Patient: sex F, age 57
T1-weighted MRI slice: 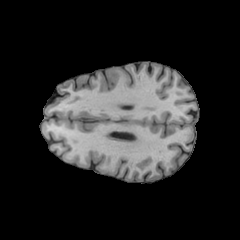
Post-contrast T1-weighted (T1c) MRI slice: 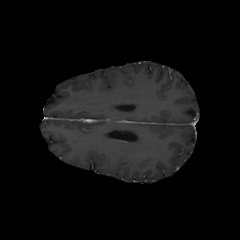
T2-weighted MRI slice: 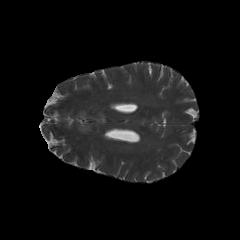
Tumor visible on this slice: no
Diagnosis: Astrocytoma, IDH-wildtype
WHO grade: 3